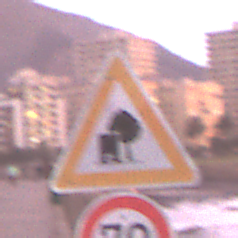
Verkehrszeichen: UnzureichendesLichtraumprofil
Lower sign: Geschwindigkeit70
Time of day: SunriseSunset
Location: Outdoor (Urban)
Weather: PartlyCloudy
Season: NotSpecified
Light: Natural